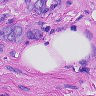
Metastatic tissue present: yes